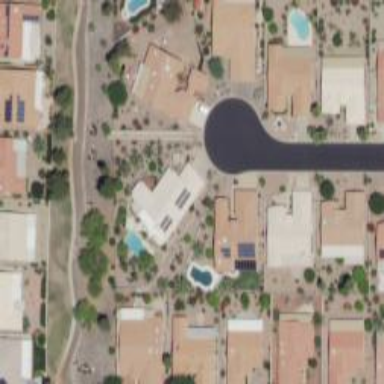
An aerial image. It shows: Outdoor swimming pool in leisure land.